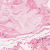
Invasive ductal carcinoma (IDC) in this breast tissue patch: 0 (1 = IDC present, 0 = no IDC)